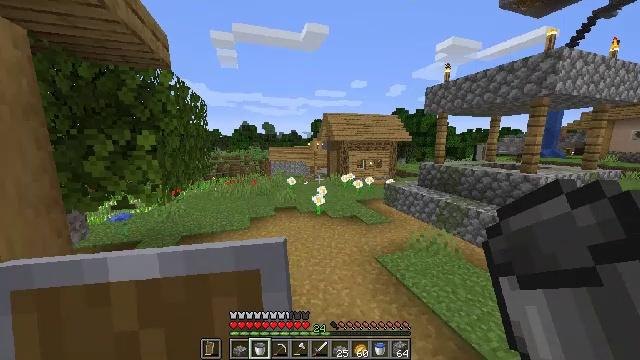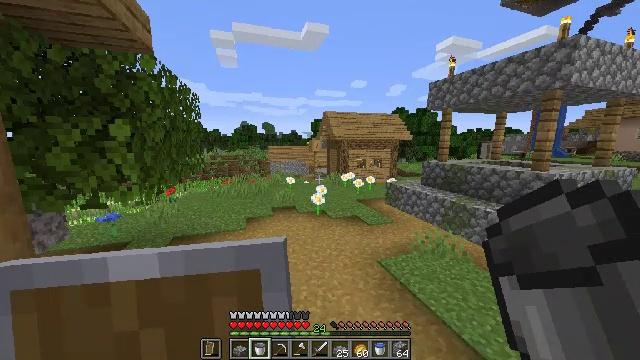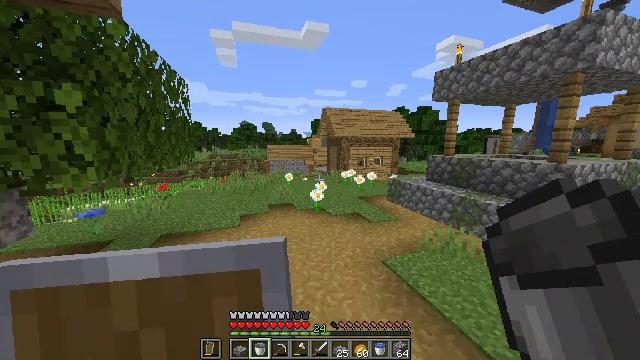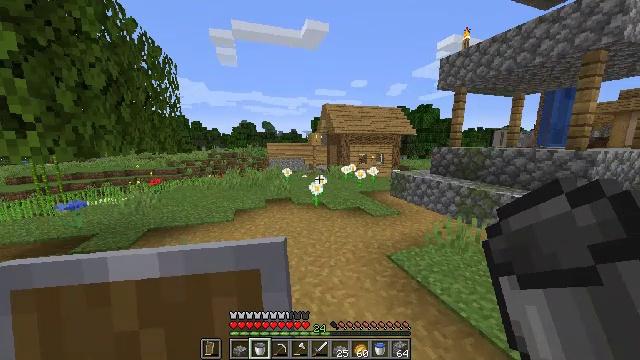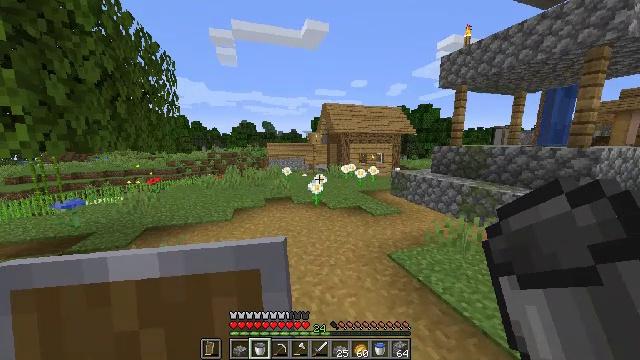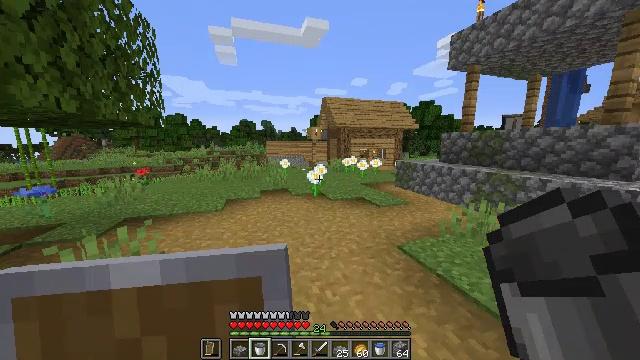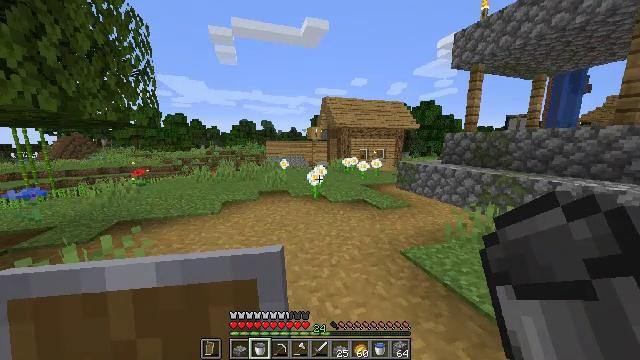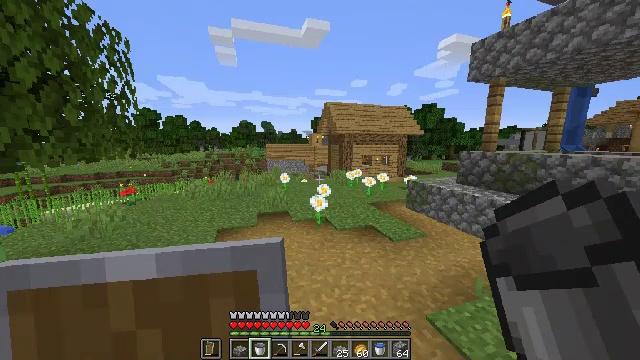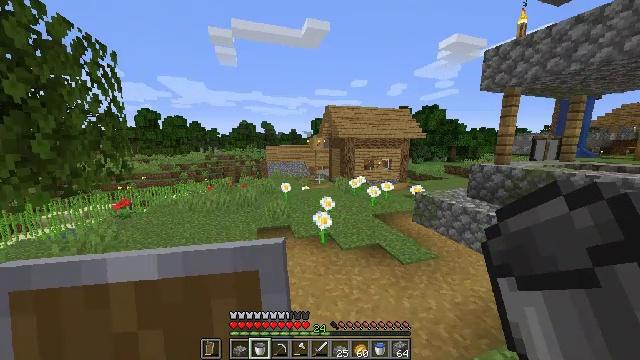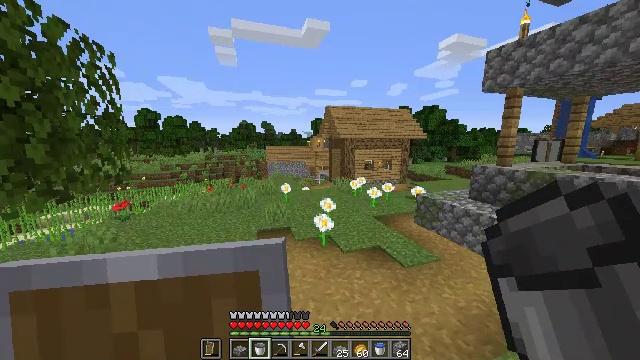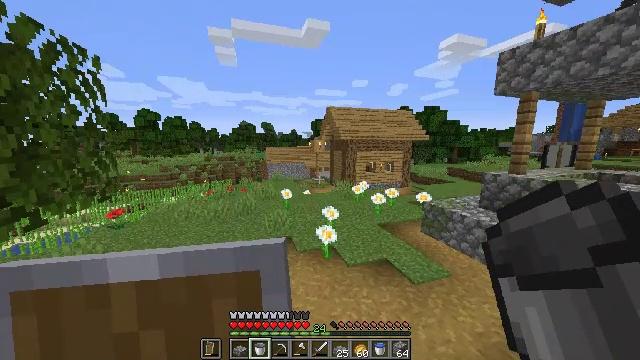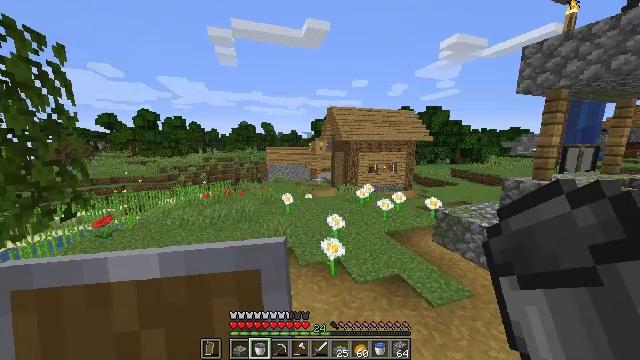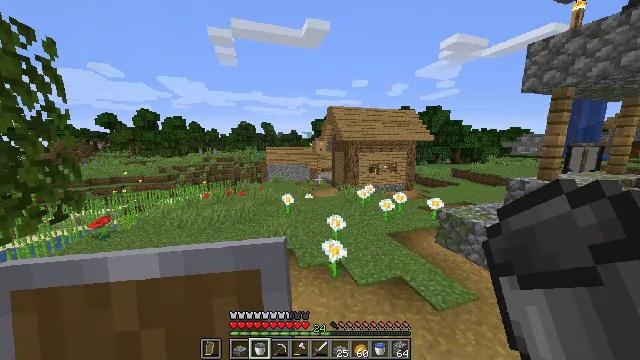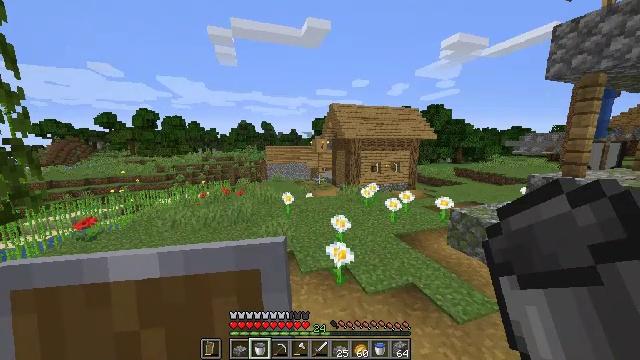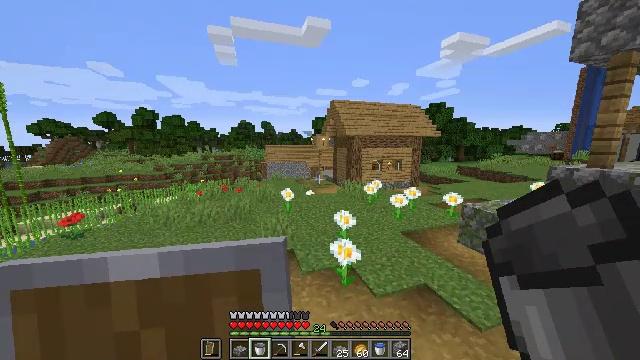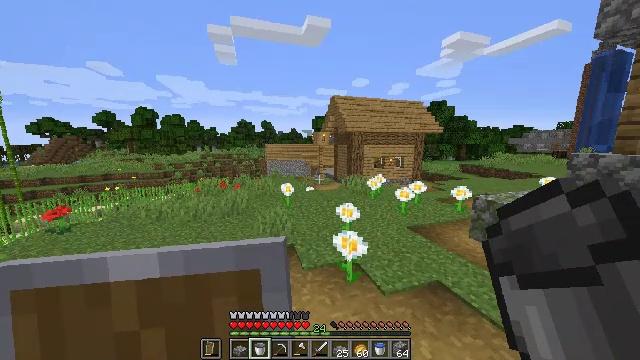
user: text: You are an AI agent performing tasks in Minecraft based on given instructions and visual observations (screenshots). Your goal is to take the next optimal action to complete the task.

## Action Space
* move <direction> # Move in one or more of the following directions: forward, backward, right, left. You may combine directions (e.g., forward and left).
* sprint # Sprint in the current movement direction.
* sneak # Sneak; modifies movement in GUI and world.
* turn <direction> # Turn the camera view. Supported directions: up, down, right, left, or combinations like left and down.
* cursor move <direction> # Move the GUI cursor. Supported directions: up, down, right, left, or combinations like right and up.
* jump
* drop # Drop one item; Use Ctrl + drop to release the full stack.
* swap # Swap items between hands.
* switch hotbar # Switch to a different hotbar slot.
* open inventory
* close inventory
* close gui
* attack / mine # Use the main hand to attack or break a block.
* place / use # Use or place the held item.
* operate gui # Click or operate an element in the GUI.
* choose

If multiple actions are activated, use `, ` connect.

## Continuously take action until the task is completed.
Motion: motion action
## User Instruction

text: Open the crafting interface to craft an oak sign.
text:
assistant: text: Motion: move forward, jump
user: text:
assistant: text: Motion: move forward, jump
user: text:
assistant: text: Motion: move forward, jump
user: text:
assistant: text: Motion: move forward, jump
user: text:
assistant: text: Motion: move forward and move left, jump
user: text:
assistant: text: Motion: move forward and move left, jump
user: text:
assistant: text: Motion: move forward and move left, jump
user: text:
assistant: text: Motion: move forward and move left, jump
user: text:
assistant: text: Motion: move forward, jump
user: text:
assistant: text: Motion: move forward, jump
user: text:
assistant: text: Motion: move forward, jump
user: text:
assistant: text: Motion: move forward, jump
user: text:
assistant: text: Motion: move forward, jump
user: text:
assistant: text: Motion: move forward, jump
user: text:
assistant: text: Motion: move forward, jump
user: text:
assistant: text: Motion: move forward, jump
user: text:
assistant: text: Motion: move forward, jump
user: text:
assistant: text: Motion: move forward, jump
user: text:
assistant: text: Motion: move forward, jump
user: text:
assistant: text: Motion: move forward, jump
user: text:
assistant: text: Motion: move forward, jump
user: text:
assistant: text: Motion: move forward, jump
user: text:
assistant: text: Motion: move forward, jump
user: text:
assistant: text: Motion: move forward, jump
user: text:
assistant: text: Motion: move forward, jump
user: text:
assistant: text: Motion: move forward, jump
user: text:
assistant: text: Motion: move forward, jump
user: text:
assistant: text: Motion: move forward, jump
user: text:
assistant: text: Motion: move forward, jump
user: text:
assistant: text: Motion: move forward, jump